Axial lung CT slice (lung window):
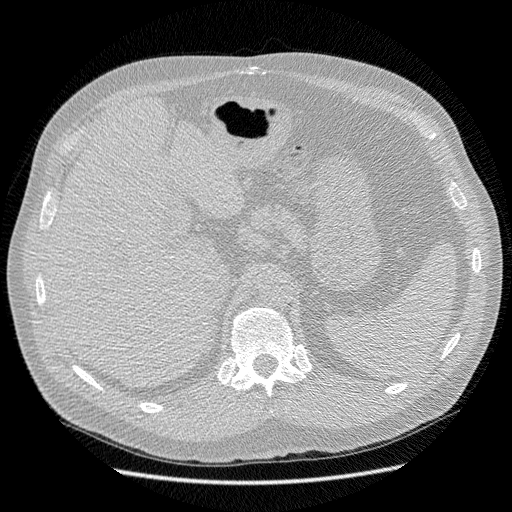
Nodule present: no